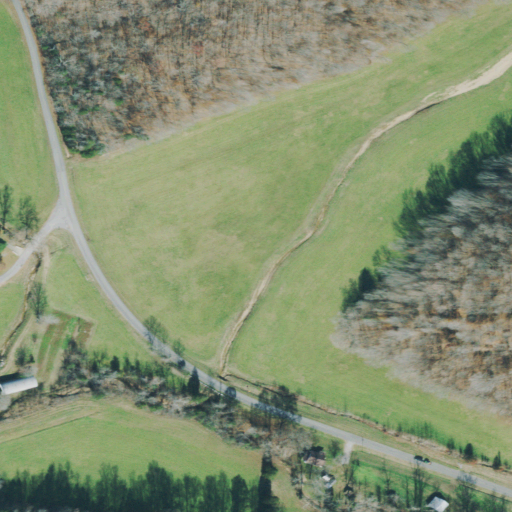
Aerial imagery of valley in Tennessee named Well Hollow containing pasture, deciduous forest, open development, shrub, low intensity development, and grassland